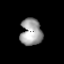
Tissue: lung
Cell type: Others
Senescence score: 0.2182
Nuclear area (px): 562
Mean DAPI intensity: 159.356